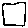
Label: square